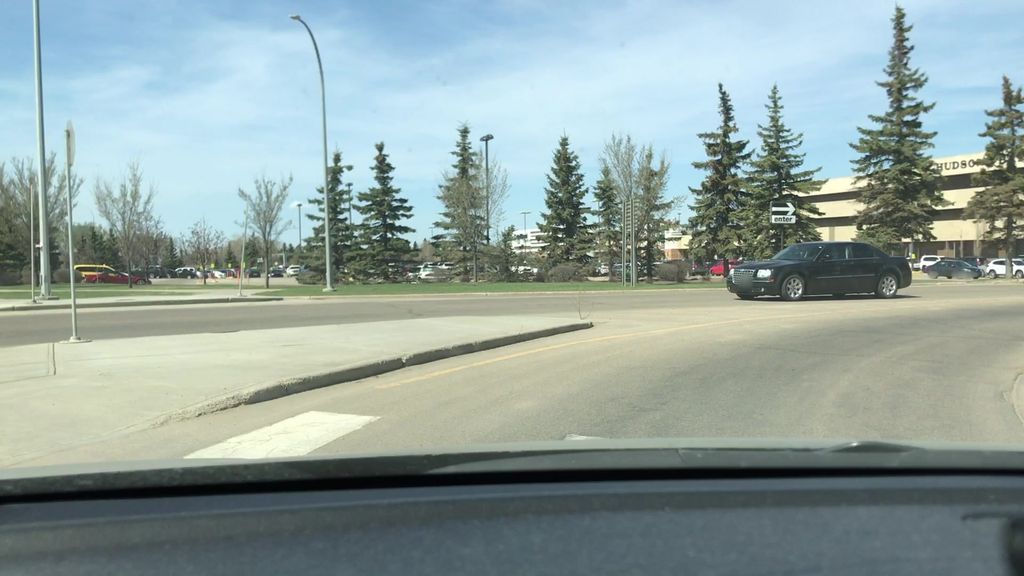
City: edmonton